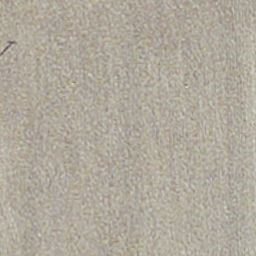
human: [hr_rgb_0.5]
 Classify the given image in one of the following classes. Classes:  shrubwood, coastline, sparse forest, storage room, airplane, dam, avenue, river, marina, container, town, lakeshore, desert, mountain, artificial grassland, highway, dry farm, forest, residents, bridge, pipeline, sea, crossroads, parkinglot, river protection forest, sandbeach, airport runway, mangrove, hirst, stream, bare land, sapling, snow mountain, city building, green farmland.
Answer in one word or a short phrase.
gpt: dry farm